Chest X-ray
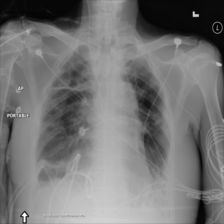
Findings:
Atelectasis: negative
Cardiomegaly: negative
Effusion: negative
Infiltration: negative
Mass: negative
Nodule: negative
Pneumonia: negative
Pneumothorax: negative
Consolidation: negative
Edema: negative
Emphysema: negative
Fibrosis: negative
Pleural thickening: negative
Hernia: negative